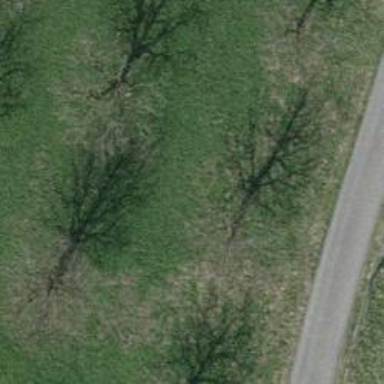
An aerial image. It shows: Beautiful tree in nature.